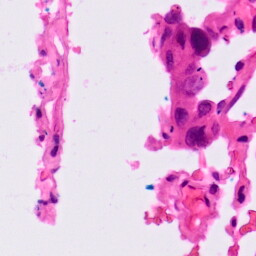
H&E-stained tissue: Lung